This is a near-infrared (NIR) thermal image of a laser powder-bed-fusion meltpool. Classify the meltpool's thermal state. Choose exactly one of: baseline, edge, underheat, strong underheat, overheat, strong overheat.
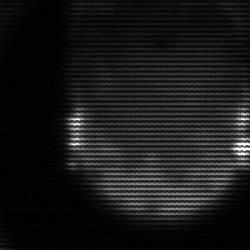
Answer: edge